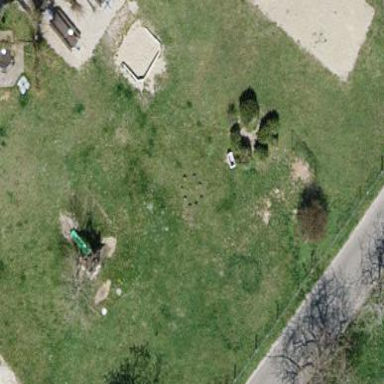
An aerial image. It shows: Playground area for leisure activities on the land.